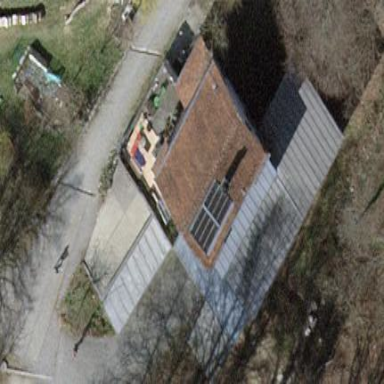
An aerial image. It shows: Pitched roof building.